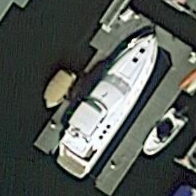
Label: civil